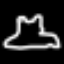
Label: frog